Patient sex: F
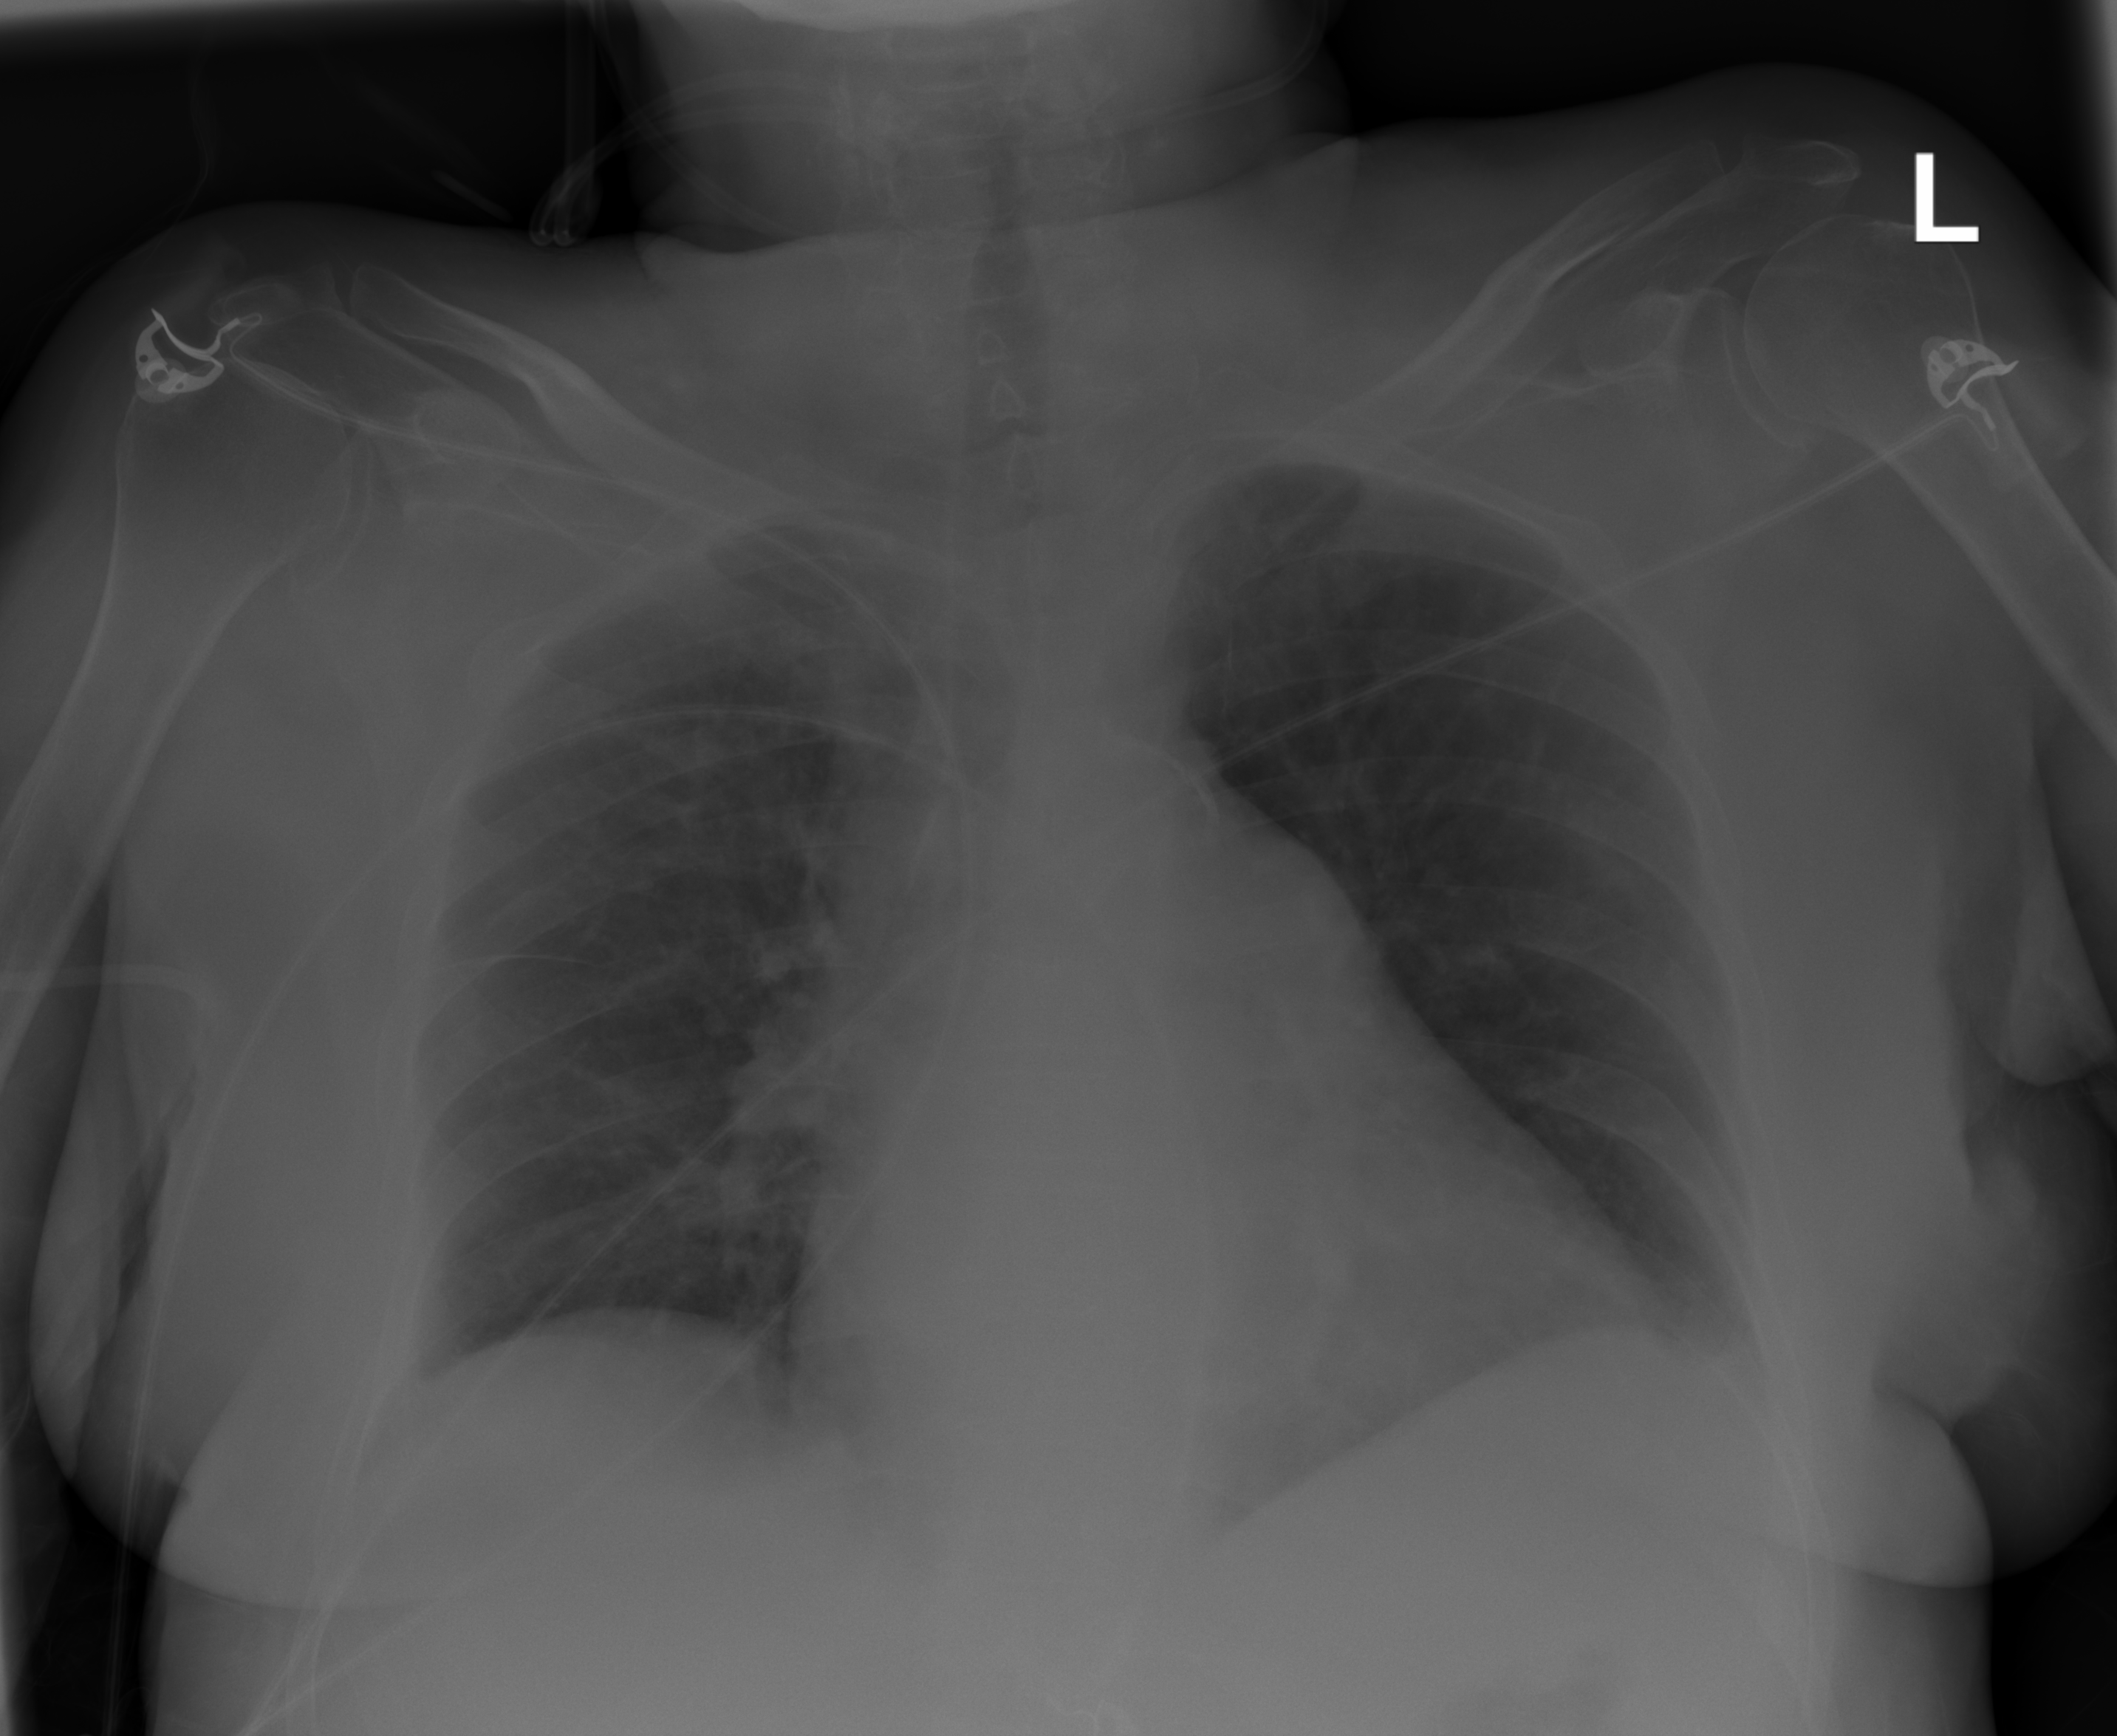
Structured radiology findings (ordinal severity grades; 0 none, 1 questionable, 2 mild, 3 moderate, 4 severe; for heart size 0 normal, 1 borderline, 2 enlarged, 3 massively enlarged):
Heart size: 2
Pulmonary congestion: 0
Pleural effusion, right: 2
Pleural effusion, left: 2
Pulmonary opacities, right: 0
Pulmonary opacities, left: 0
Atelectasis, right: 0
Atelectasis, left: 0